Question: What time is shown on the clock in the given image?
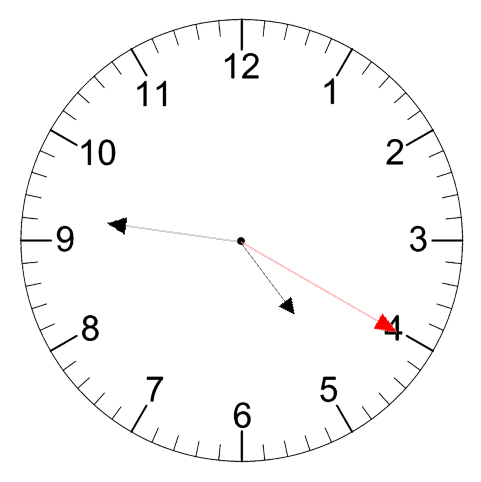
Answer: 04:46:20